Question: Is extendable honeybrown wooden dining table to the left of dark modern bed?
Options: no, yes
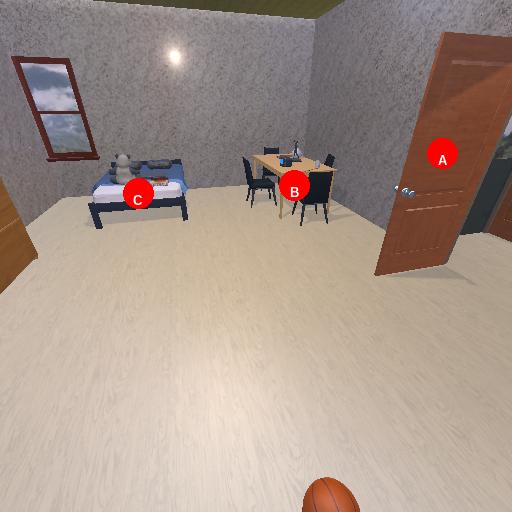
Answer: no